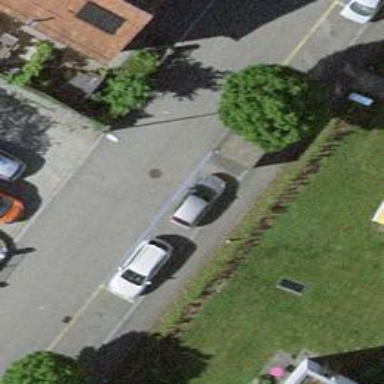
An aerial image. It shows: Bicycle parking area.